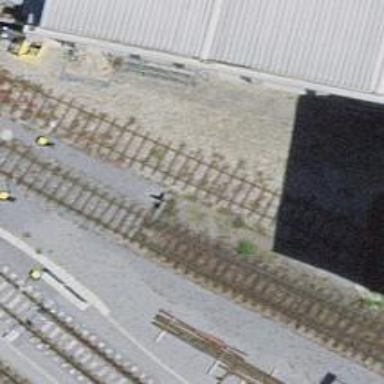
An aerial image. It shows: Railway switch.